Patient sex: M
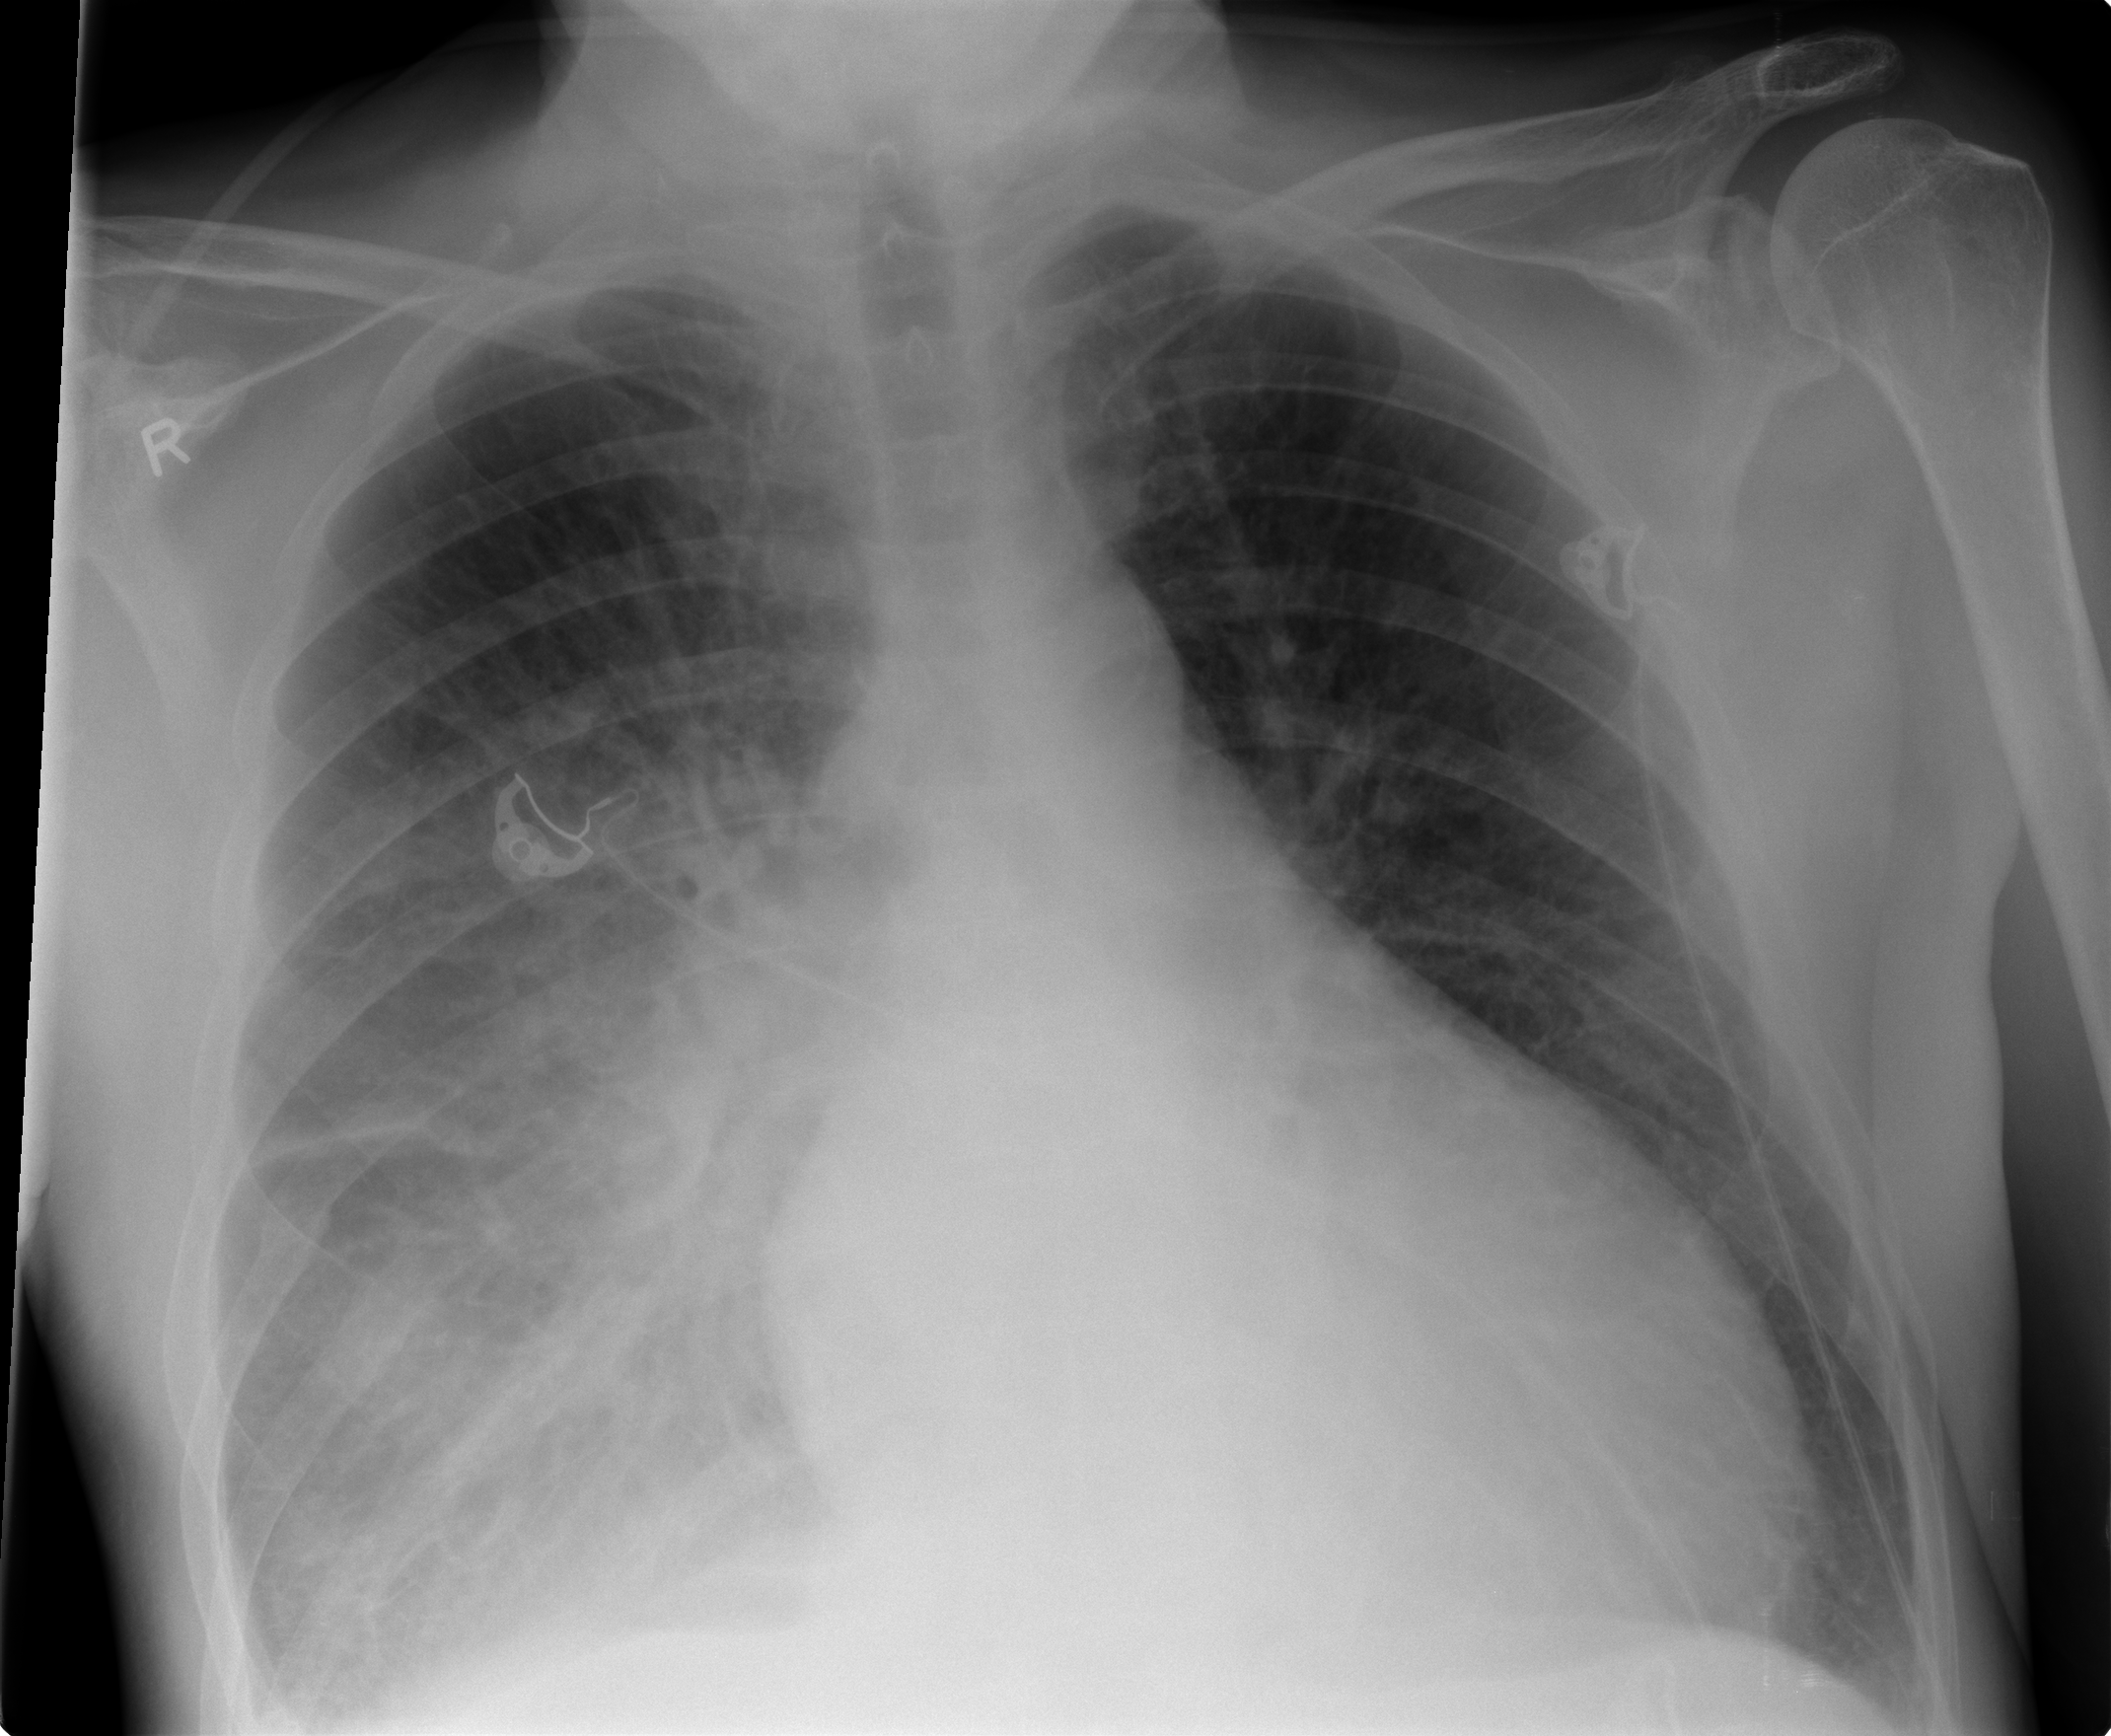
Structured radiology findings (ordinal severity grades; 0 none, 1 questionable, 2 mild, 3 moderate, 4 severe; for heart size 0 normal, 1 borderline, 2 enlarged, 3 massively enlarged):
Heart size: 2
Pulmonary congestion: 2
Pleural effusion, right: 3
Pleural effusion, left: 0
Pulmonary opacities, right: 0
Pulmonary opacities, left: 0
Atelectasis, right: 2
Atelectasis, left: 0